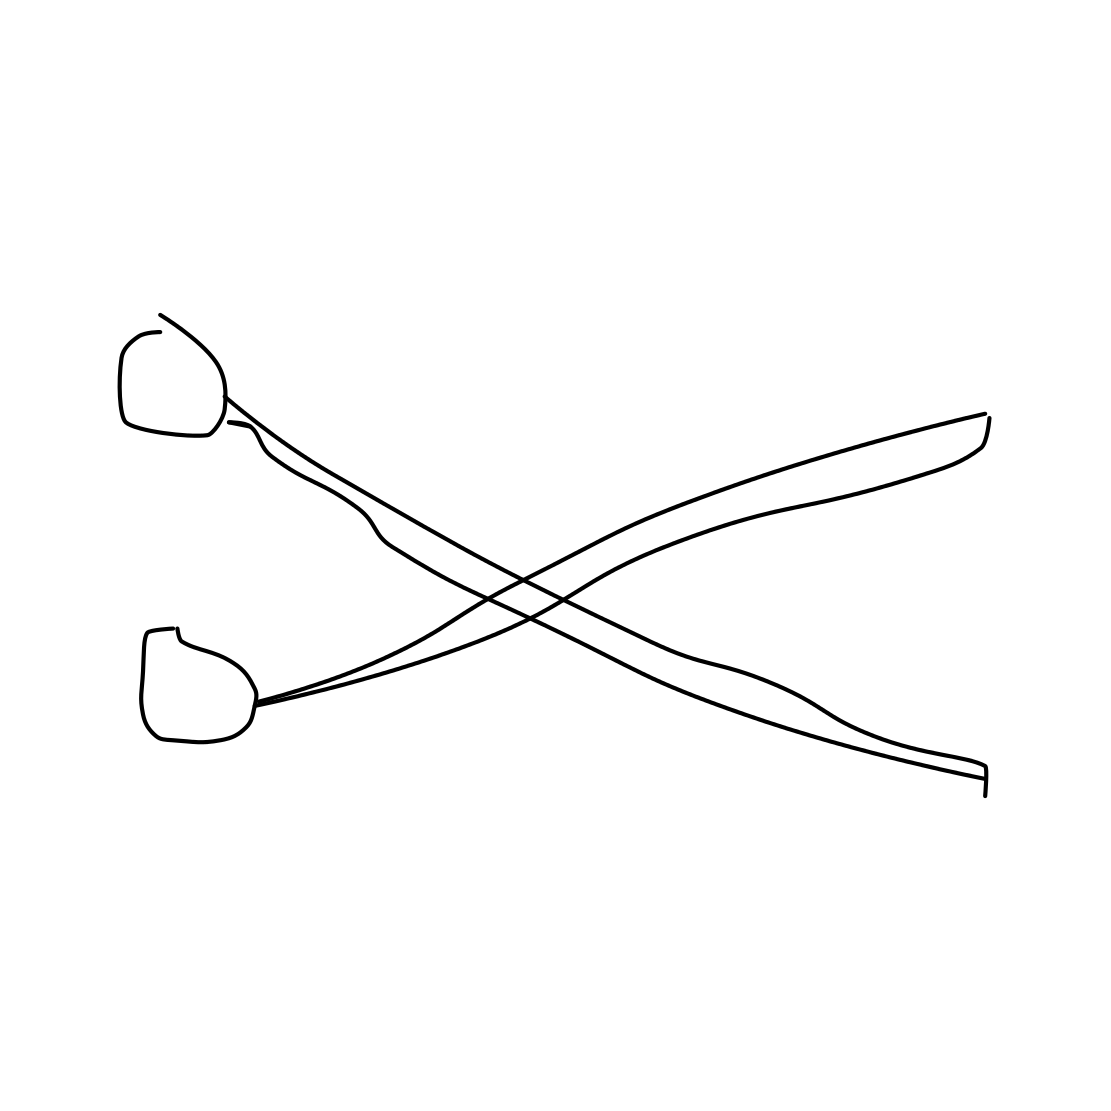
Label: scissors